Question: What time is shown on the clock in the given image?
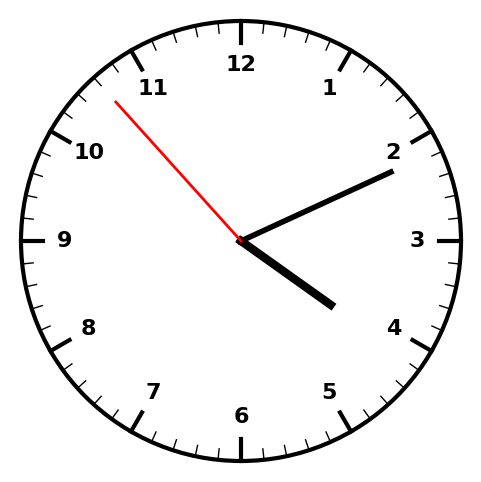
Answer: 04:10:53